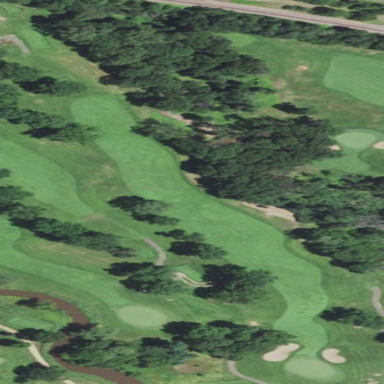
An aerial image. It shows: Rough area on grassy golf course.